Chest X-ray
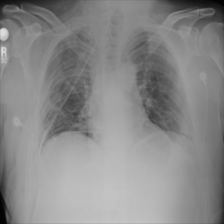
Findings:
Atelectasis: negative
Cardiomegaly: negative
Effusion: negative
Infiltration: negative
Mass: negative
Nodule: negative
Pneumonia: negative
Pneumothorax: negative
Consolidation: negative
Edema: negative
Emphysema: negative
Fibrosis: negative
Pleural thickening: negative
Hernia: negative